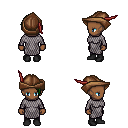
a pixel art fantasy rpg character, female body template, human, dark skin, chain mail, metal pants, green long mohawk hairstyle, leather cap, black shoes, four views (front, back, left, right), 2x2 character sprite sheet, small pixel art, hard edges, no anti-aliasing